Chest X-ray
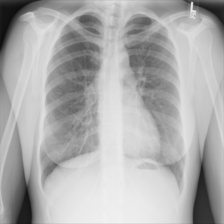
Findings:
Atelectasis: negative
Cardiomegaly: negative
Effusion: negative
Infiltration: negative
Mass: negative
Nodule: negative
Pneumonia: negative
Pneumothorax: positive
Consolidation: negative
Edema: negative
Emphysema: negative
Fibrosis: negative
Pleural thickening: negative
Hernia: negative